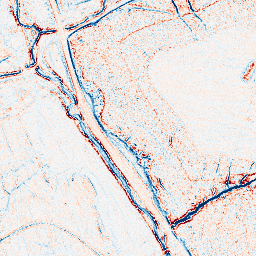
Category: edge_preserving
Decomposition family: anisotropic_diffusion
Decomposition parameters: iterations: 5
kappa: 10
gamma: 0.15
Upsampling method: bicubic
Upsampling parameters: scale: 8
Upsampling scale: 8